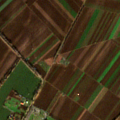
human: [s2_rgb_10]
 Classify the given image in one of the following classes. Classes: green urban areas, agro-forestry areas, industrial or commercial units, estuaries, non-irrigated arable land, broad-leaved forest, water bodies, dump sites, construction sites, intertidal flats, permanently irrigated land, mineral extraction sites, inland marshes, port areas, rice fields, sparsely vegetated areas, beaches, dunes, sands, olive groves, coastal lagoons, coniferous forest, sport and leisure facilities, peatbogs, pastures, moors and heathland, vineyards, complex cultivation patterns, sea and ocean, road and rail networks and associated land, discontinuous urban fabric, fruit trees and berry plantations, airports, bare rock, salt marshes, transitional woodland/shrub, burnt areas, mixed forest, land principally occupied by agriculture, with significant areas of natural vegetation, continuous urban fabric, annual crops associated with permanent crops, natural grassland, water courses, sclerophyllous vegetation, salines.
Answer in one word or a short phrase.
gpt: discontinuous urban fabric, non-irrigated arable land